【题型】填空题　【知识点】平面几何　【难度】easy
如图，在 $\triangle ABC$ 中，点 $D$ 是边 $BC$ 的中点，直线 $DF$ 交边 $AC$ 于点 $F$，交 $AB$ 的延长线于点 $E$，如果 $CF:CA=a:b$，那么 $BE:AE$ 的值为 \_\_\_\_\_\_（用含 $a$、$b$ 的式子表示）。

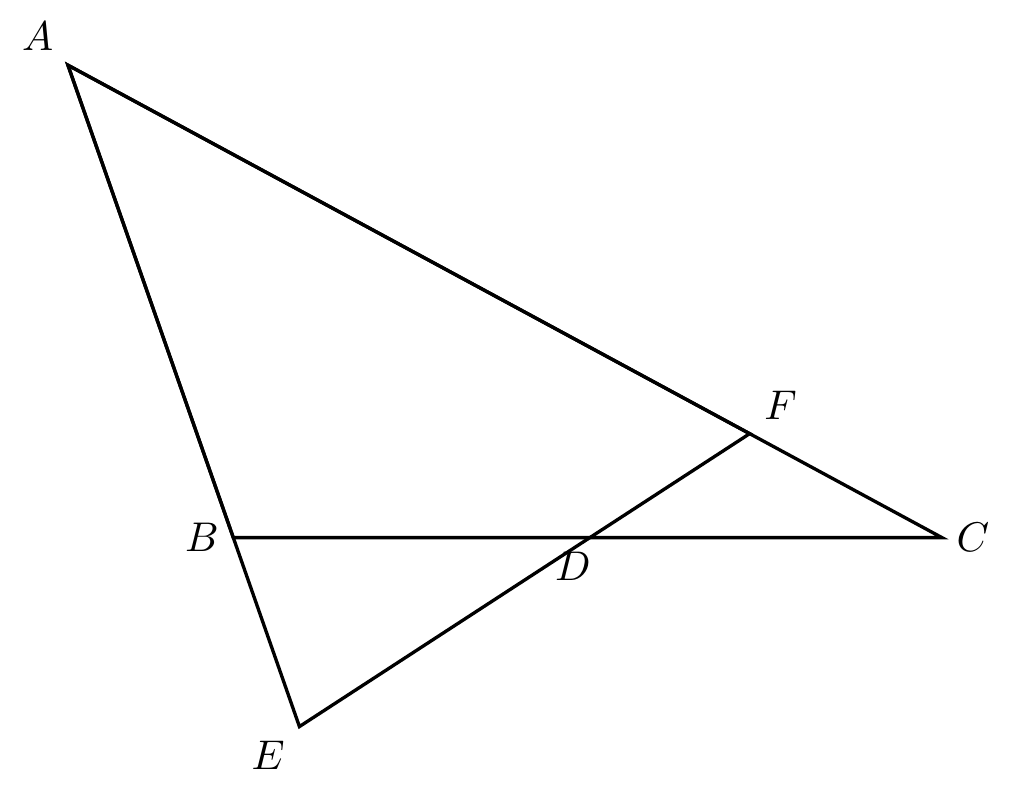
【解答】
解：过点 $B$ 作 $BH \parallel AC$ 交 $EF$ 于点 $H$，

$\therefore \dfrac{BE}{AE} = \dfrac{BH}{AF}$，
$\angle C = \angle DBH$，

点 $D$ 是边 $BC$ 的中点，

$\therefore BD = CD$，

$\angle BDH = \angle CDF$，

$\triangle BDH \cong \triangle CDF$，

$\therefore BH = CF$，

$\therefore \dfrac{BE}{AE} = \dfrac{BH}{AF} = \dfrac{CF}{AF}$，

$\because \dfrac{CF}{CA} = \dfrac{a}{b}$，

$\therefore \dfrac{CF}{AF} = \dfrac{a}{b-a}$，

$\therefore \dfrac{BE}{AE} = \dfrac{a}{b-a}$，

故答案为：$\dfrac{a}{b-a}$。

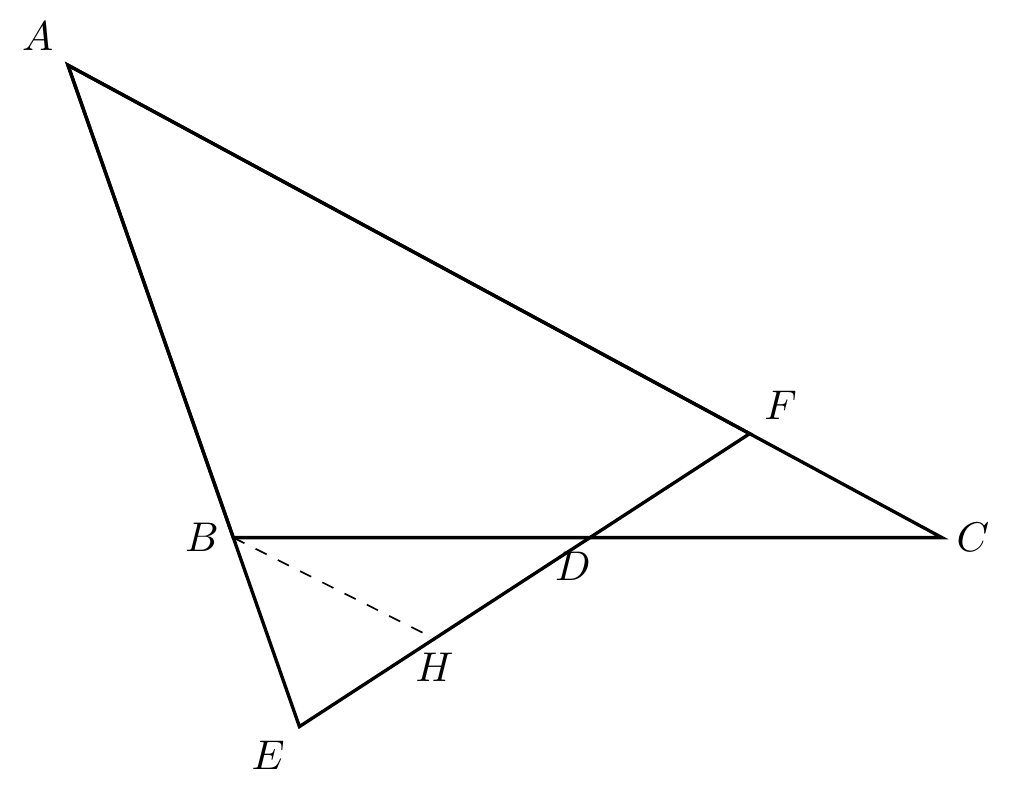